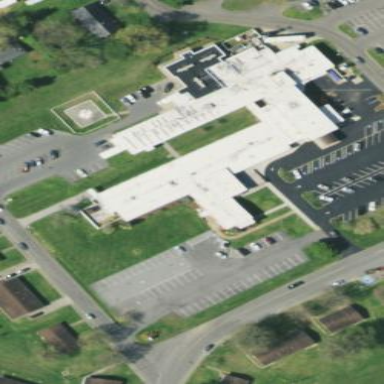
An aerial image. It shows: Hospital building.